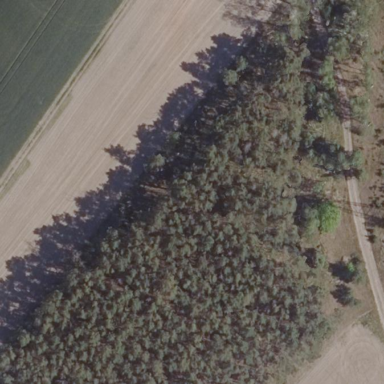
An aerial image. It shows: Forest area.